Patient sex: M
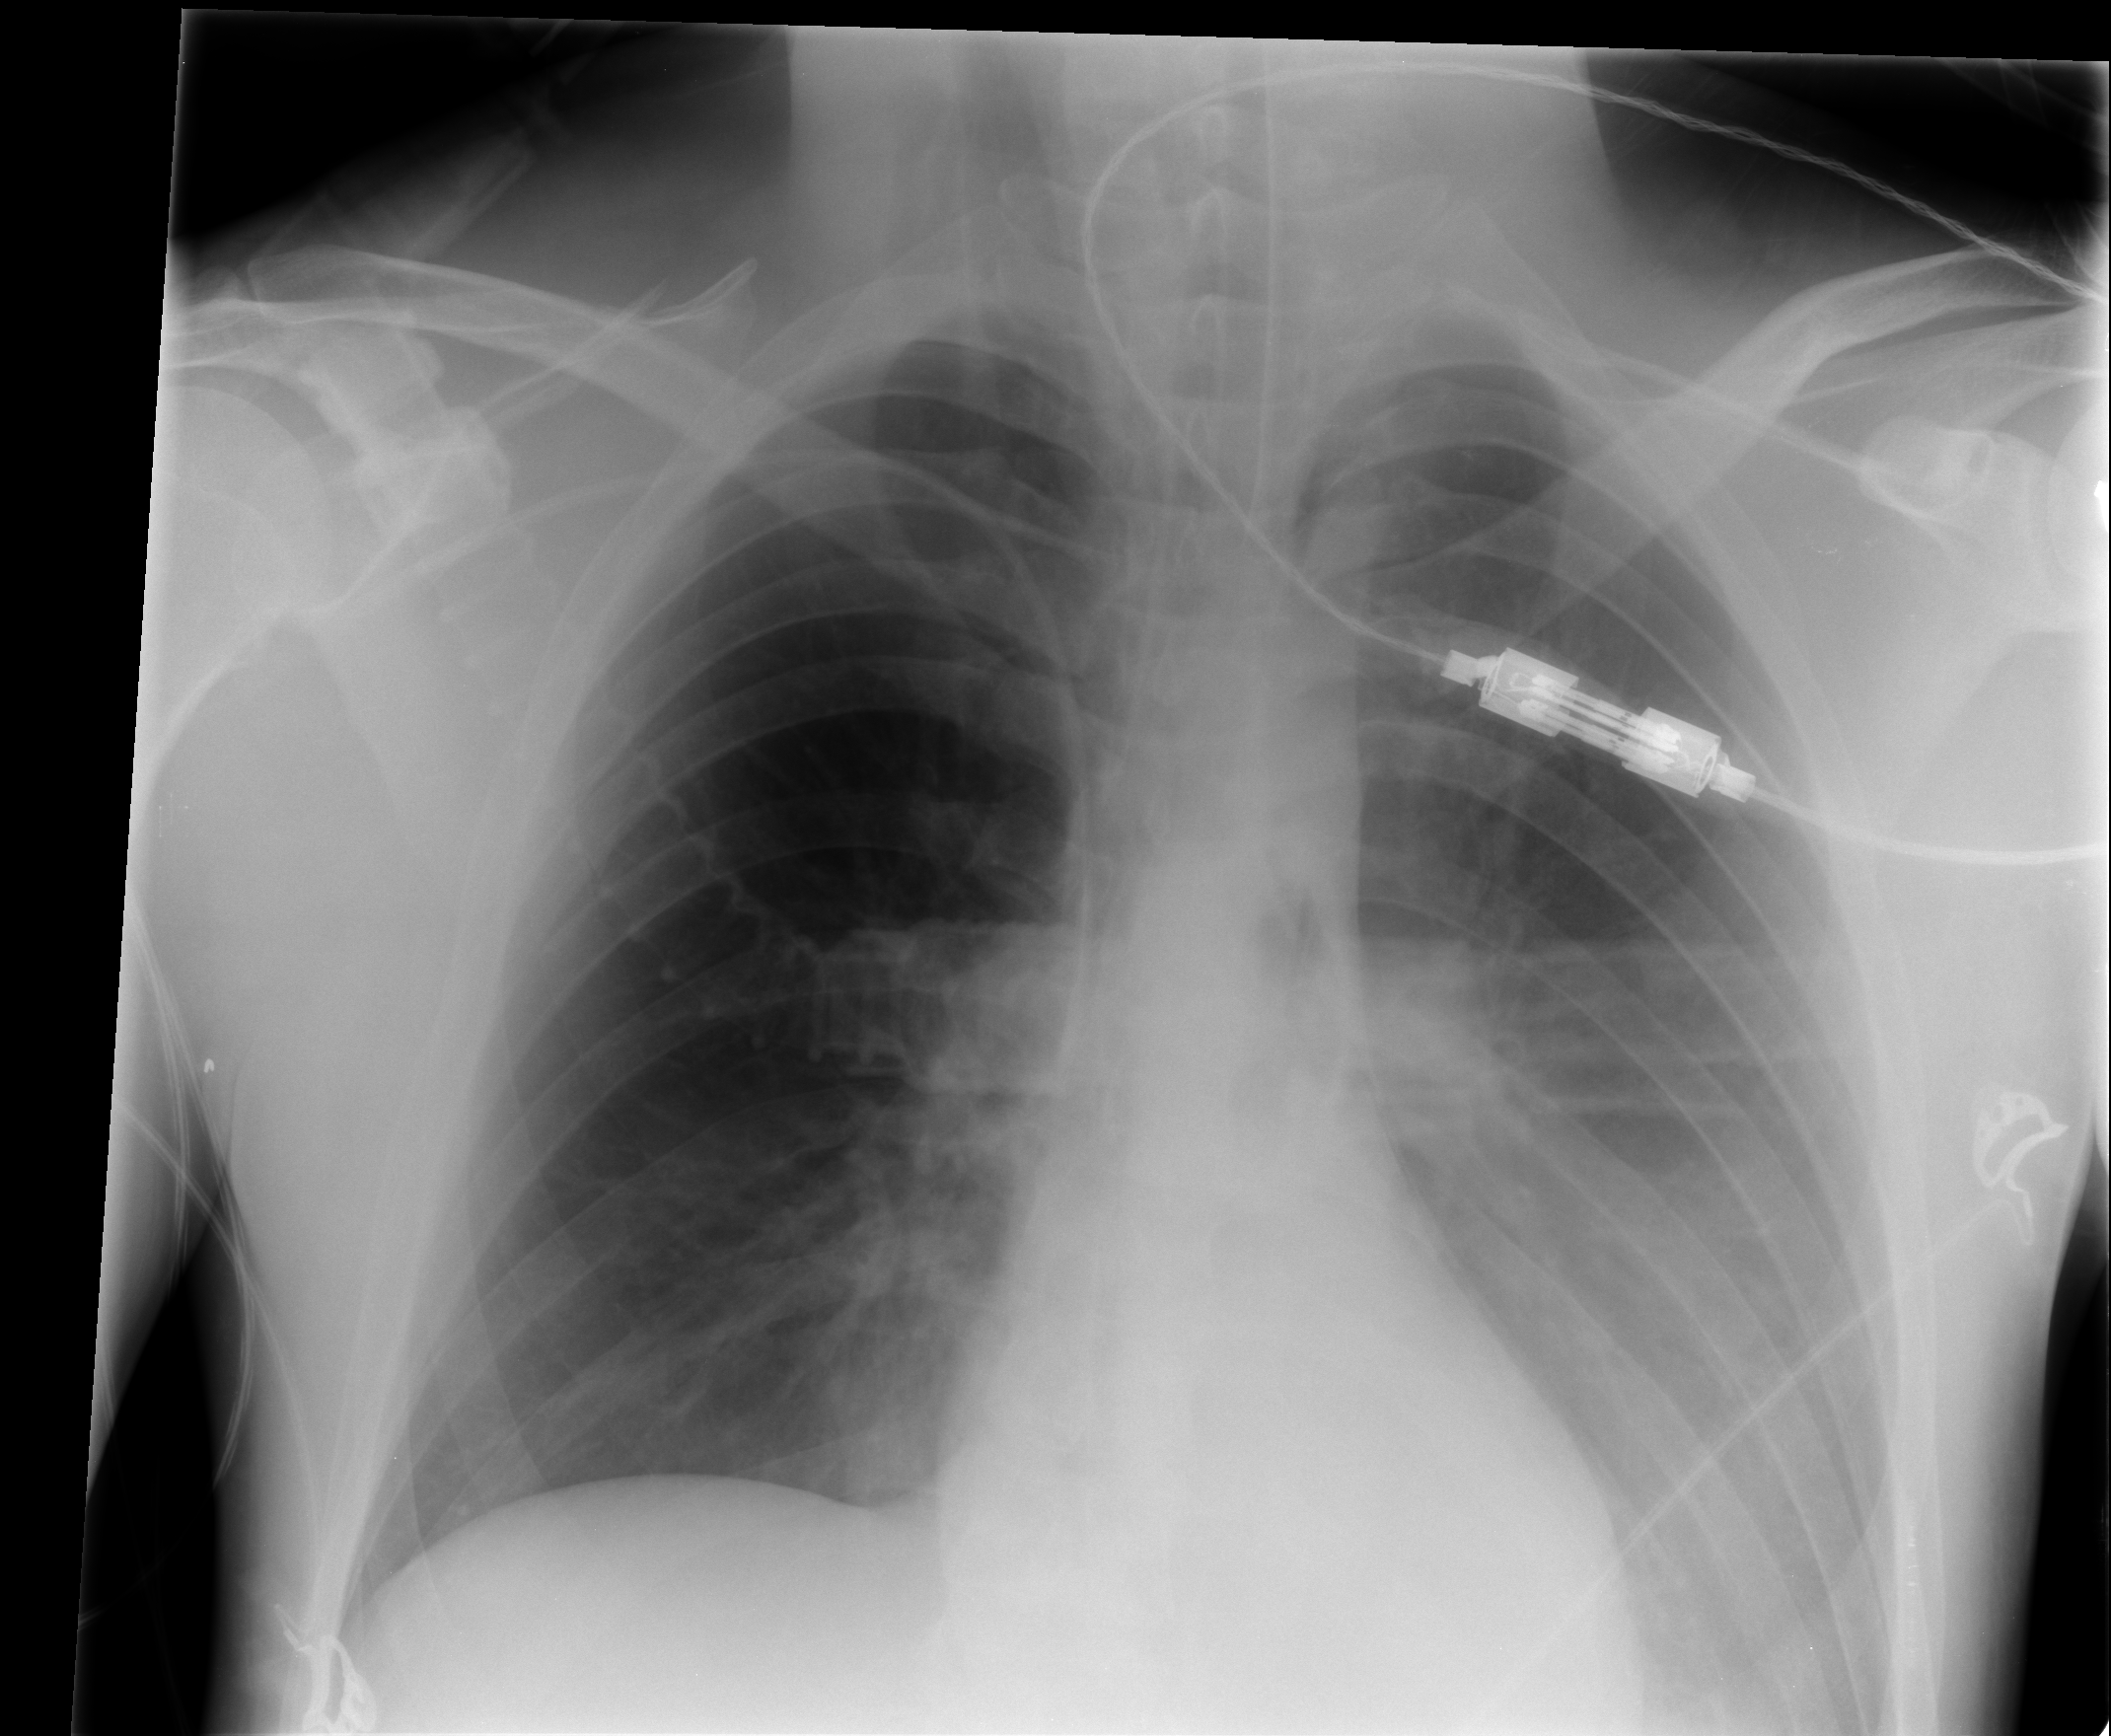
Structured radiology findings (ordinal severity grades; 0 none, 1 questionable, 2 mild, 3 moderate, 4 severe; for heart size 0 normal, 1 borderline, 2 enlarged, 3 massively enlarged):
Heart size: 0
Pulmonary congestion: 0
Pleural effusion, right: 0
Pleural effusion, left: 3
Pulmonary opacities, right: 0
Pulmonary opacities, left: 0
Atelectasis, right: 0
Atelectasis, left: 3